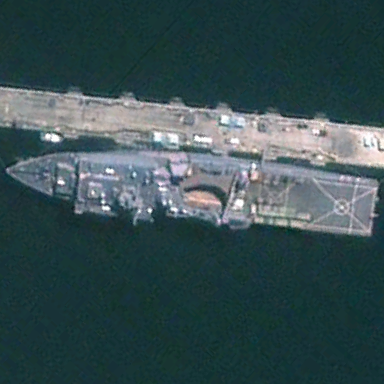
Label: combat